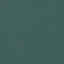
Land use / land cover: SeaLake